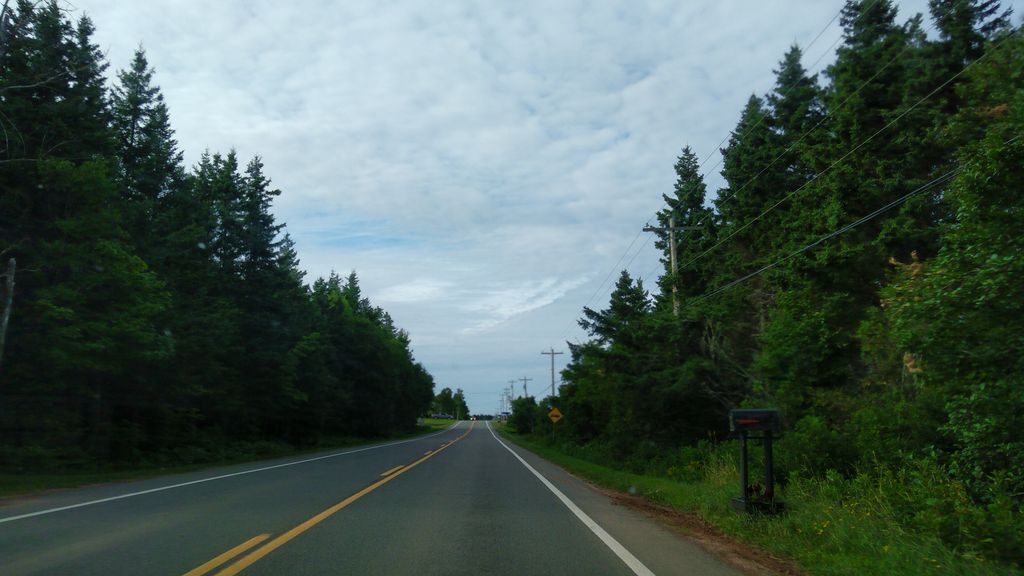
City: charlottetown